Question: Is there a way to open the Finder's "Get Info" window within my app for some path, programmatically?

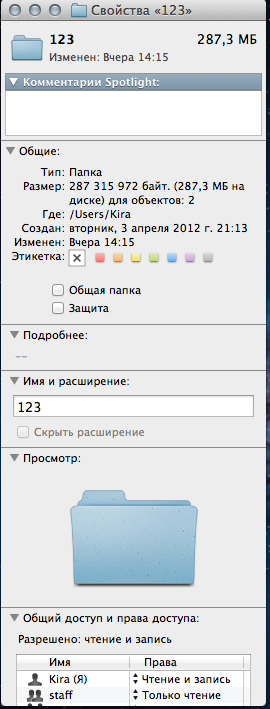
Answer: Use some applescript and it's quite easy:
'''
set macpath to POSIX file "/Users/rross/test.applescript" as alias
tell application "Finder" to open information window of macpath
'''